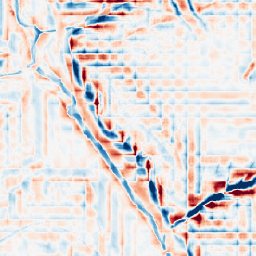
Category: wavelet
Decomposition family: wavelet_dwt
Decomposition parameters: wavelet: db2
level: 4
Upsampling method: area
Upsampling parameters: scale: 2
Upsampling scale: 2